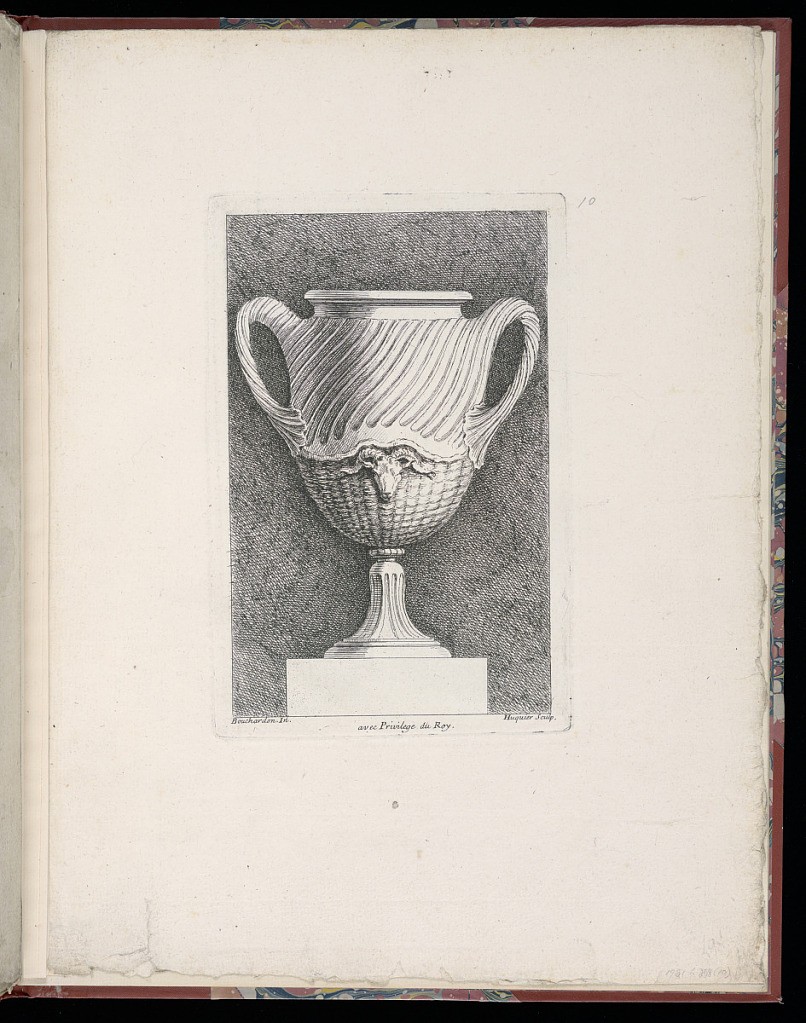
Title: Ornamental Vase Design
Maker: Edme Bouchardon, French, 1698–1762
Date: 1737-1749
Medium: Etching on laid paper
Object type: Print
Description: Vase with two handles. The upper half of the body has diagonal fluting, which extends to, and within, the handles. The bottom half of the body of the vase has a basket weave pattern, and a goat's head knob. The foot of the vase is tall and narrow, with vertical fluting. The vase is elevated on a plain, squared socle. The print is lettered but is missing the numbering found in earlier editions.